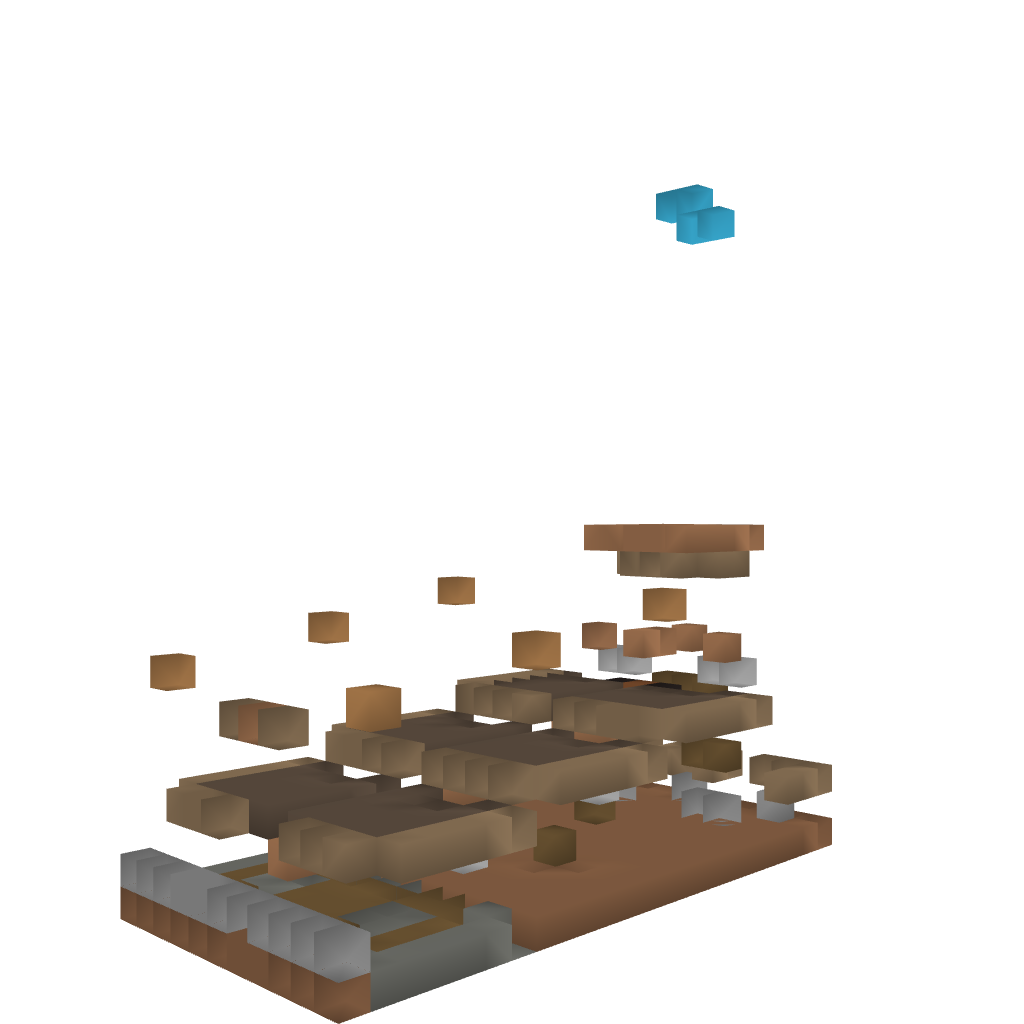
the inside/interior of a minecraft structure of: Wheat Farm For 1.6.*